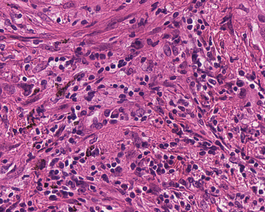
Tumor epithelial tissue: no
Tumor-associated stroma tissue: yes
Normal tissue: no